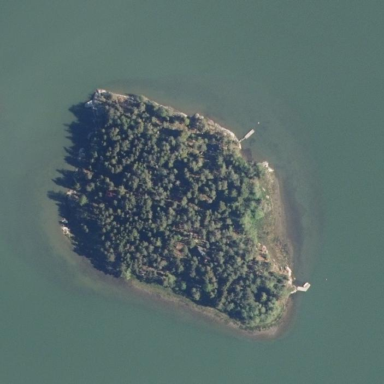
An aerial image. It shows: Island with natural coastline.